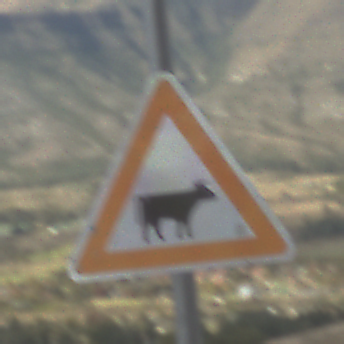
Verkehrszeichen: ViehtriebLinks
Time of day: Midday
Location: Outdoor (Nature)
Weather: PartlyCloudy
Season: NotSpecified
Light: Natural